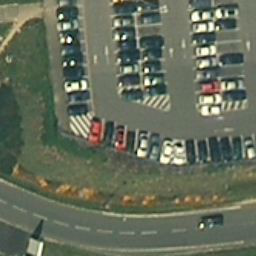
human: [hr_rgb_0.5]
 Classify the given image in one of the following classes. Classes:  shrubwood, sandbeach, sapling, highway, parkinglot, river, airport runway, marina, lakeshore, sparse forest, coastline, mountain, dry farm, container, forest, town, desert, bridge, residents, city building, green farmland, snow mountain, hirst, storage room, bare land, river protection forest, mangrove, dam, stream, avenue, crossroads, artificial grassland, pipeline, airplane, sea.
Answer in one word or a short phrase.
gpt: parkinglot